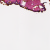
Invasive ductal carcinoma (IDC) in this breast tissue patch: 0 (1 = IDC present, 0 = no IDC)